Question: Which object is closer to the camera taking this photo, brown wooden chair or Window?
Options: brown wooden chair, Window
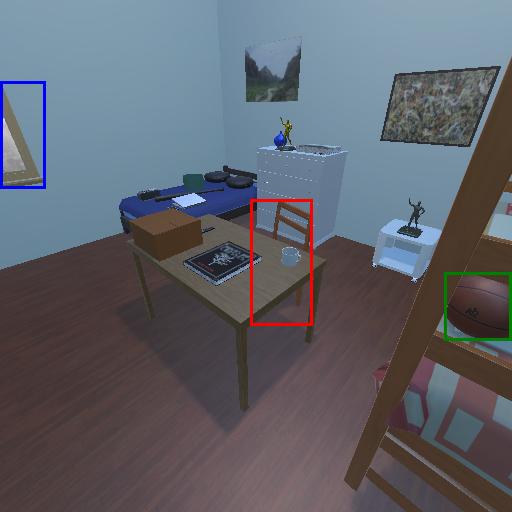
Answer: brown wooden chair